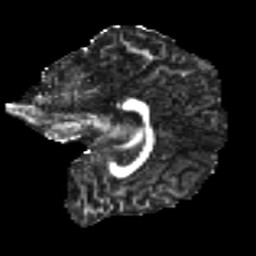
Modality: FA
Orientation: sagittal
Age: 18
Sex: female
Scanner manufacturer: ge
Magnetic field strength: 3 T
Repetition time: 7.8 s
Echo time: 0.0618 s